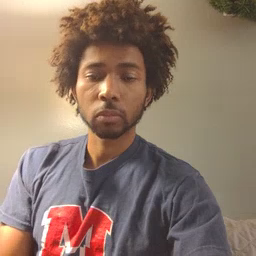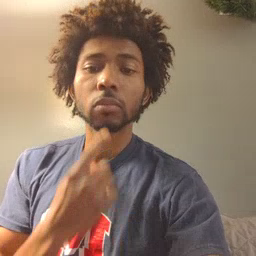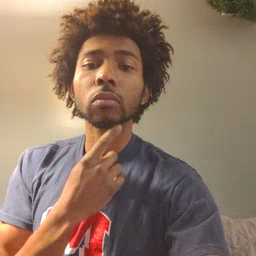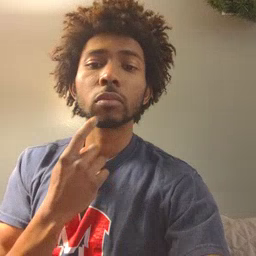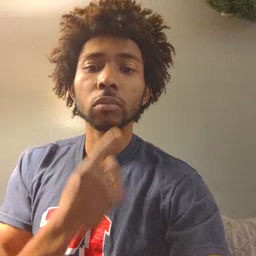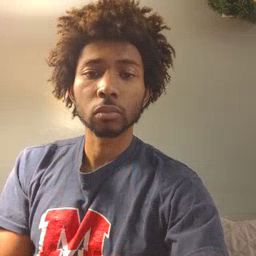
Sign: chin